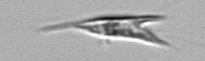
Label: Chrysochromulina_lanceolata